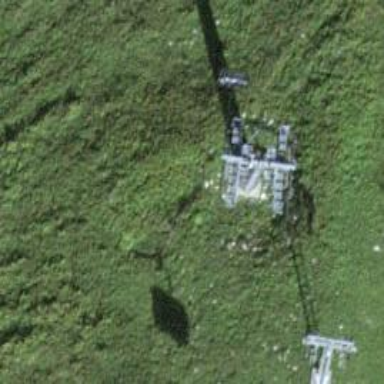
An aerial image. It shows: Pylon used for aerialway.